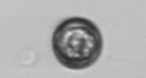
Label: Thalassiosira